Question: How to draw the shape shown below using UIBezierPath or CG? I can think of several ways, but none are very good. It contains a small arrow/triangle and a circle. Also I need to be able to rotate this shape, so the angle of the arrow can not be hard coded. You can ignore the background light grey circle. Just the red shape (plus a UILabel is better)

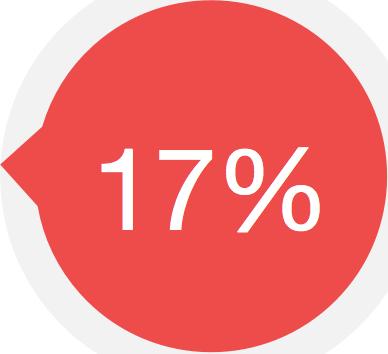
Answer: First, subclass 'UIView' and override 'drawRect:'. This code is really close and should get you there with some tweaking:
'''
//Get the graphics context
let context = UIGraphicsGetCurrentContext()
//Colors, I was a little off here
let color = UIColor(red: 0.880, green: 0.653, blue: 0.653, alpha: 1.000)
//The circle
var ovalPath = UIBezierPath(ovalInRect: CGRectMake(86, 31, 58, 56))
color.setFill()
ovalPath.fill()
//The pointed arrow on the left of the circle
var bezierPath = UIBezierPath()
bezierPath.moveToPoint(CGPointMake(87, 54))
bezierPath.addLineToPoint(CGPointMake(76, 60))
bezierPath.addLineToPoint(CGPointMake(87, 66))
bezierPath.addLineToPoint(CGPointMake(87, 54))
color.setFill()
bezierPath.fill()
//Now, draw the 17%
let textRect = CGRectMake(95, 45, 40, 29)
var textTextContent = NSString(string: "17%")
let textStyle = NSMutableParagraphStyle.defaultParagraphStyle().mutableCopy() as NSMutableParagraphStyle
textStyle.alignment = NSTextAlignment.Center
//Text components
let textFontAttributes = [NSFontAttributeName: UIFont.systemFontOfSize(19), NSForegroundColorAttributeName: UIColor.whiteColor(), NSParagraphStyleAttributeName: textStyle]
let textTextHeight: CGFloat = textTextContent.boundingRectWithSize(CGSizeMake(textRect.width, CGFloat.infinity), options: NSStringDrawingOptions.UsesLineFragmentOrigin, attributes: textFontAttributes, context: nil).size.height
CGContextSaveGState(context)
CGContextClipToRect(context, textRect);
textTextContent.drawInRect(CGRectMake(textRect.minX, textRect.minY + (textRect.height - textTextHeight) / 2, textRect.width, textTextHeight), withAttributes: textFontAttributes)
CGContextRestoreGState(context)
'''
All of that gives you this: